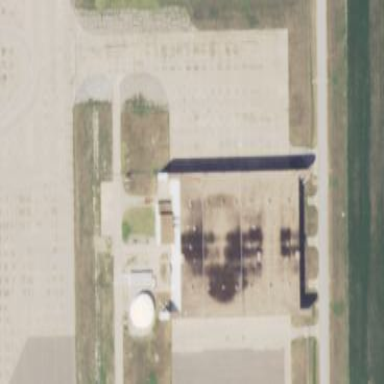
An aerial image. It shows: Hangar building at the airport.